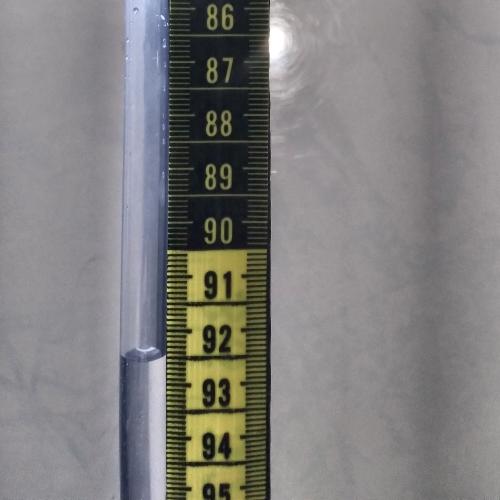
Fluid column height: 92.5 cm